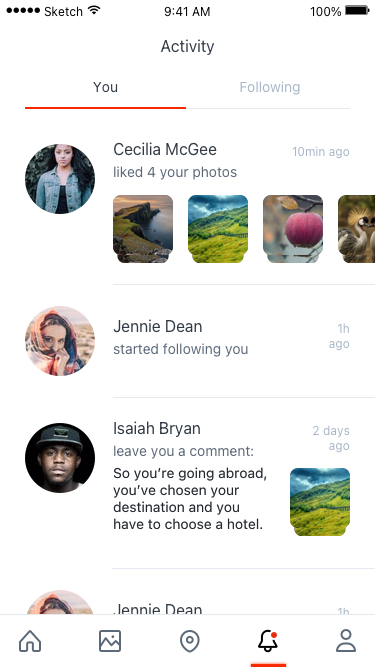
Text in this UI design:
Activity
You
Following
Cecilia McGee
liked 4 your photos
10min ago
Jennie Dean
started following you
1h ago
Isaiah Bryan
leave you a comment:
So you’re going abroad, you’ve chosen your destination and you have to choose a hotel.
2 days ago
Jennie Dean
started following you
1h ago